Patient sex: M
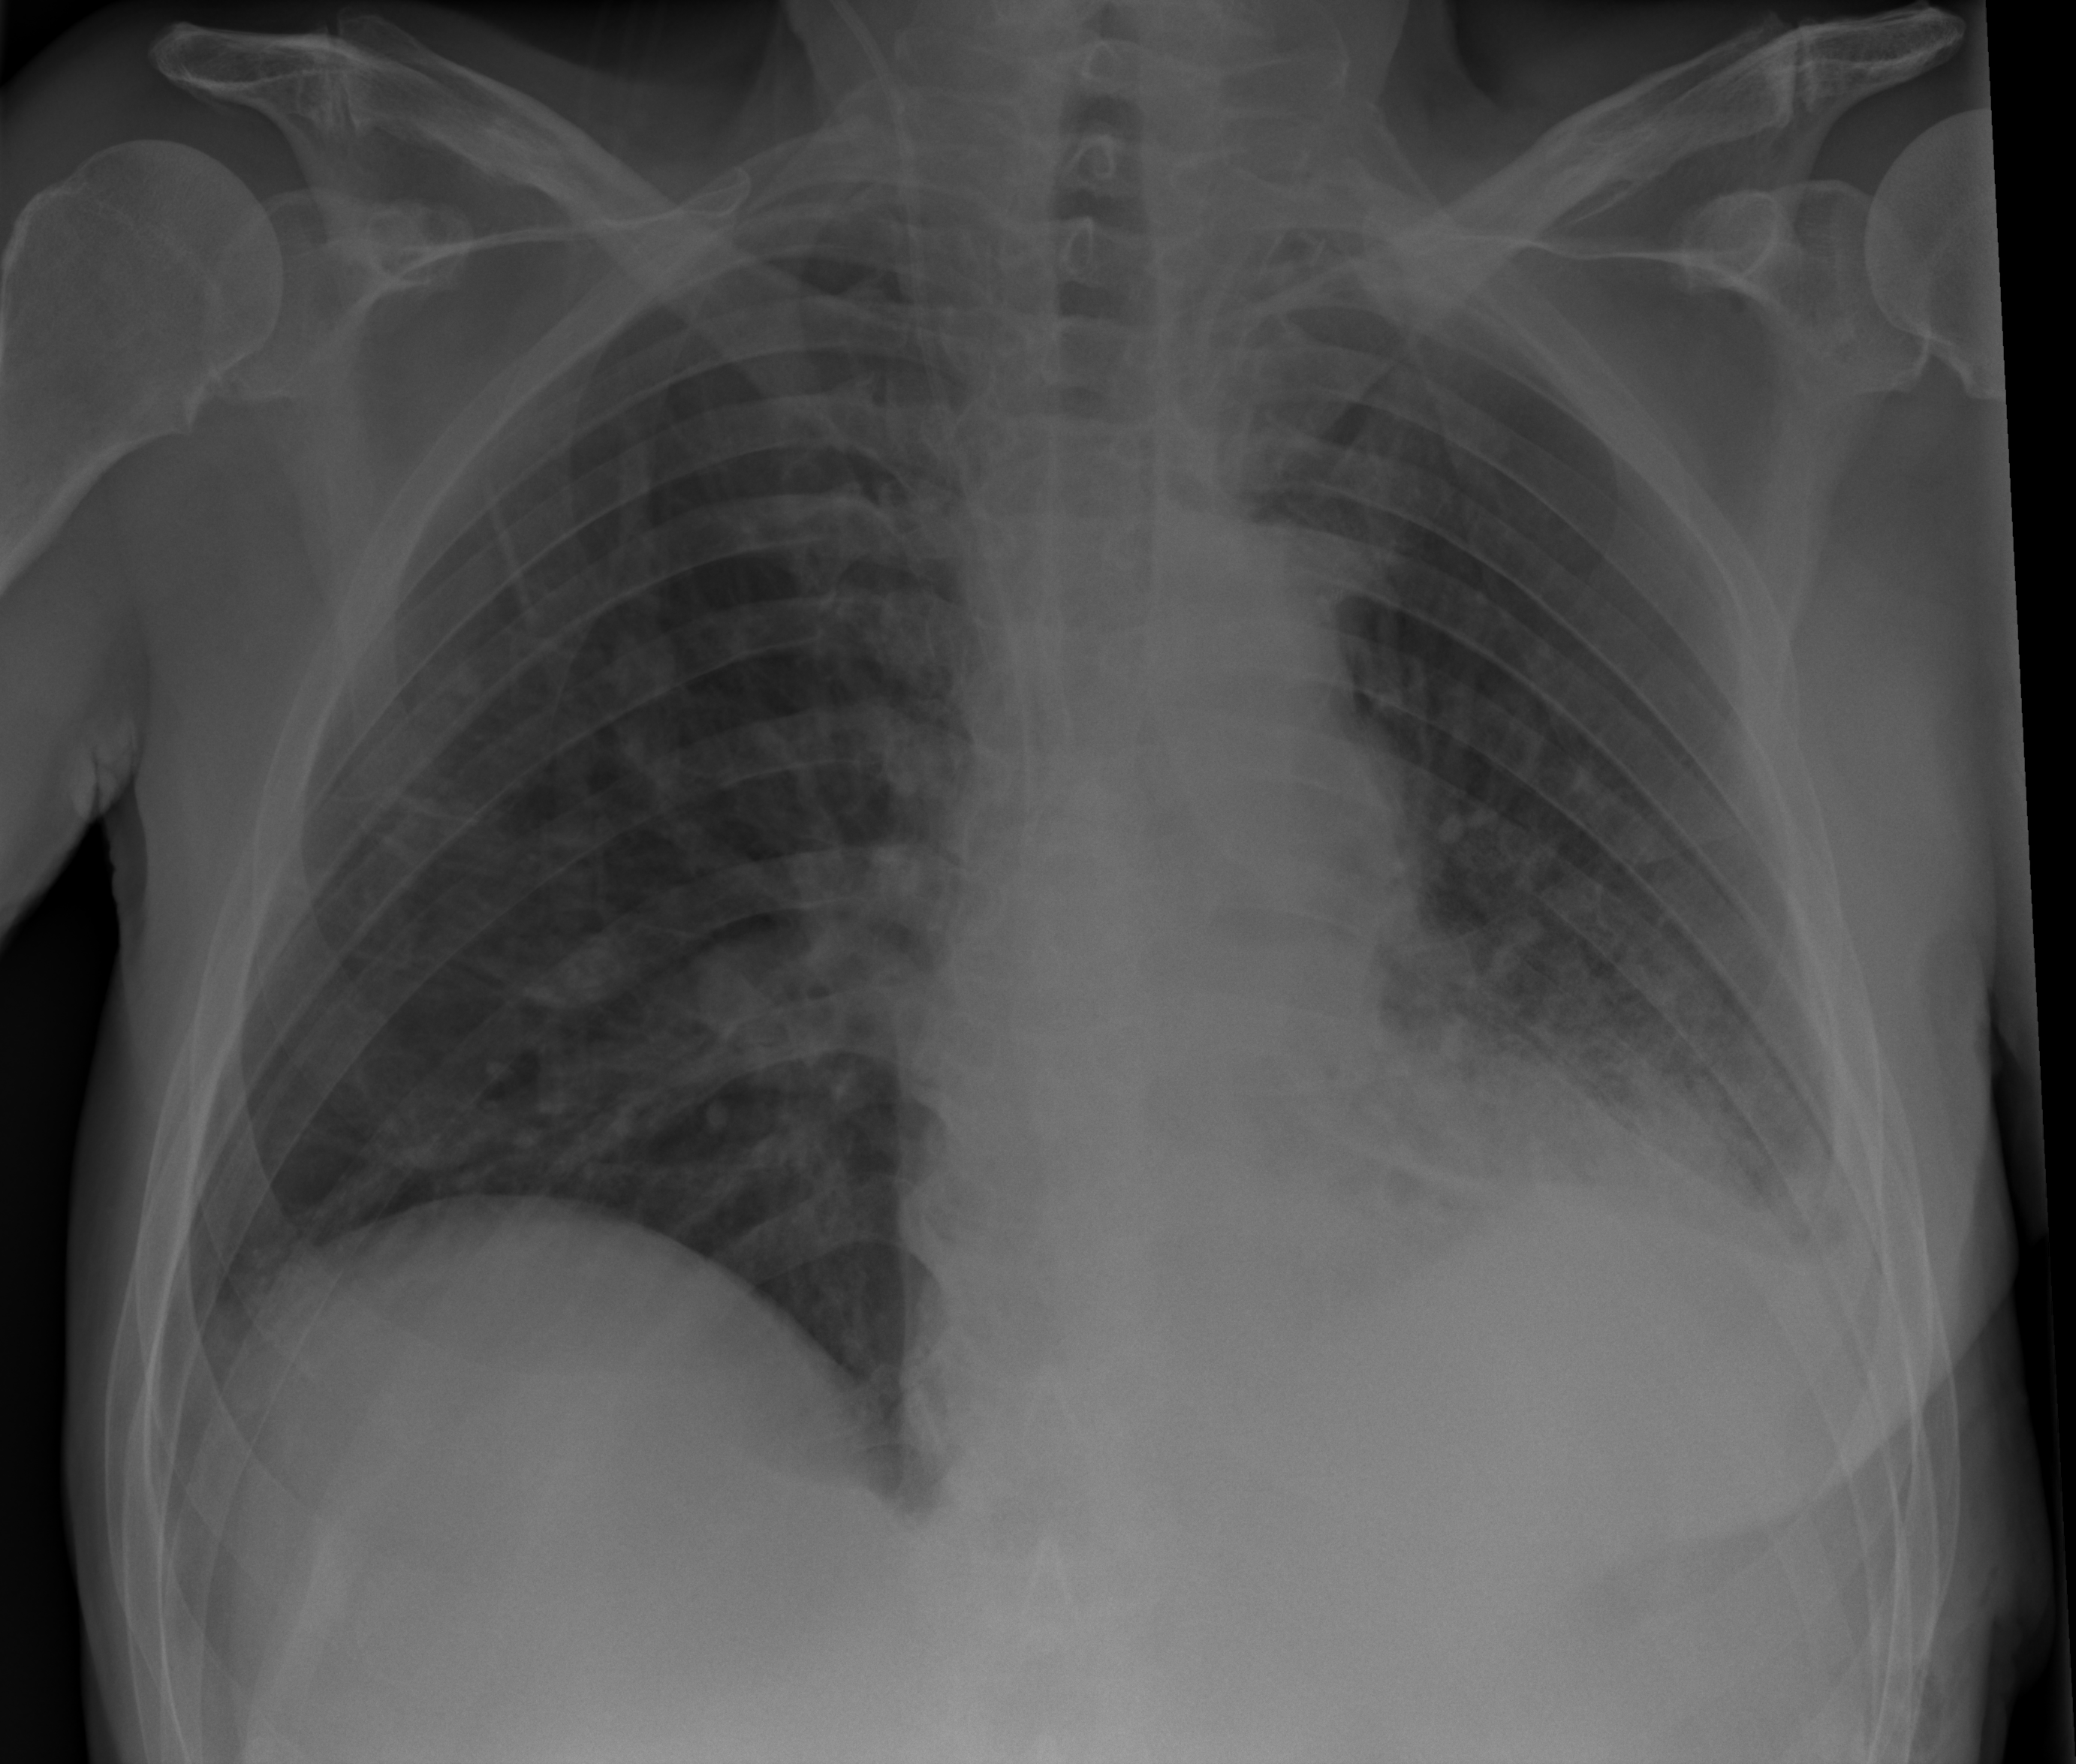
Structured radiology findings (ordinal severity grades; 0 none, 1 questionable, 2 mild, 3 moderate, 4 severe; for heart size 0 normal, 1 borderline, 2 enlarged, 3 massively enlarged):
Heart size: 1
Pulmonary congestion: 0
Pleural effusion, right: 0
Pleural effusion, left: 2
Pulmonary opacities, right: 1
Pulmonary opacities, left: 2
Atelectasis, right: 2
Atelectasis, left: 2